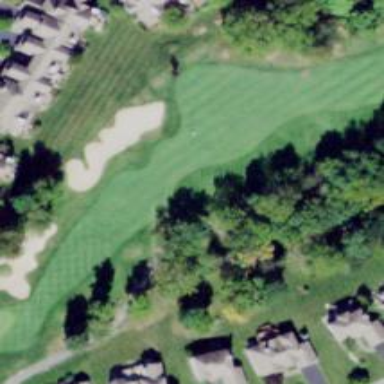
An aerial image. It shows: Grassy area designated as golf fairway.